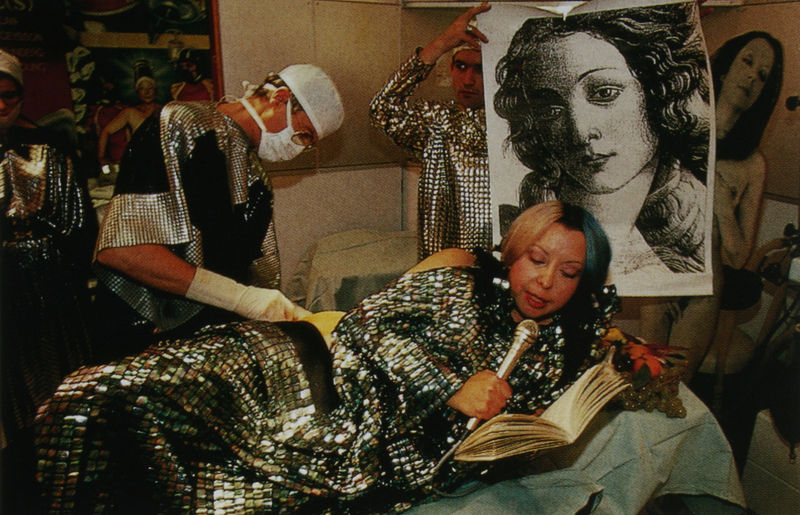
Titel: Le visage du 21 siècle
Künstler: Orlan
Schlagwörter: frauen, frau, kleid, haube, silber, sängerin, liegen, sprechen, bett, collage, foto, fotografie, buch, brille, arzt, poster, liege, weintrauben, venus, vorlesen, boticelli, botticelli, pailetten, happening, mikro, mikrofon, mikrophon, bildzitat, mundschutz, reportage, operation, chirurg, micro, mirkrophon